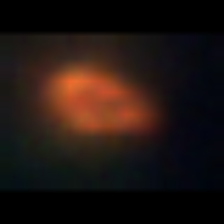
Taxon: Unknown_phyto
Group: Unknown